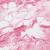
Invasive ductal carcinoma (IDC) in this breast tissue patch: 0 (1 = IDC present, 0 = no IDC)